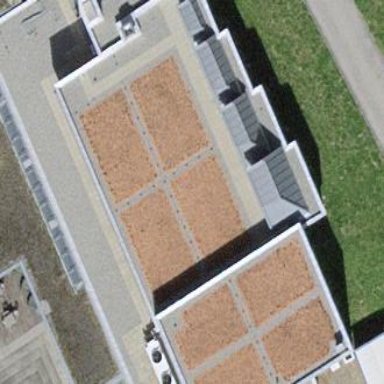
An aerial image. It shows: View of university building.